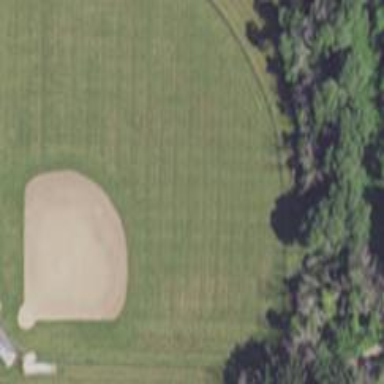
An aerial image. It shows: Baseball pitch for leisure and sports activities.